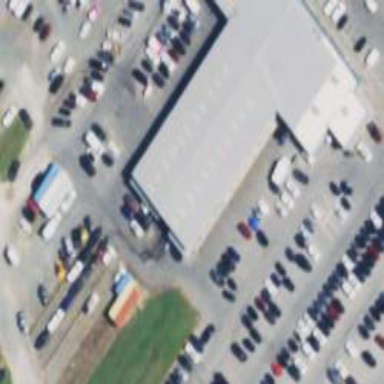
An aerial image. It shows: Building that houses car shop.